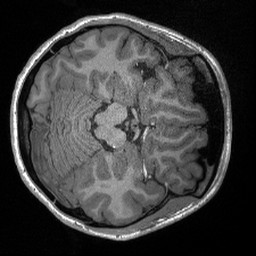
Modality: T1w
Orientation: axial
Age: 22
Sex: female